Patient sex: M
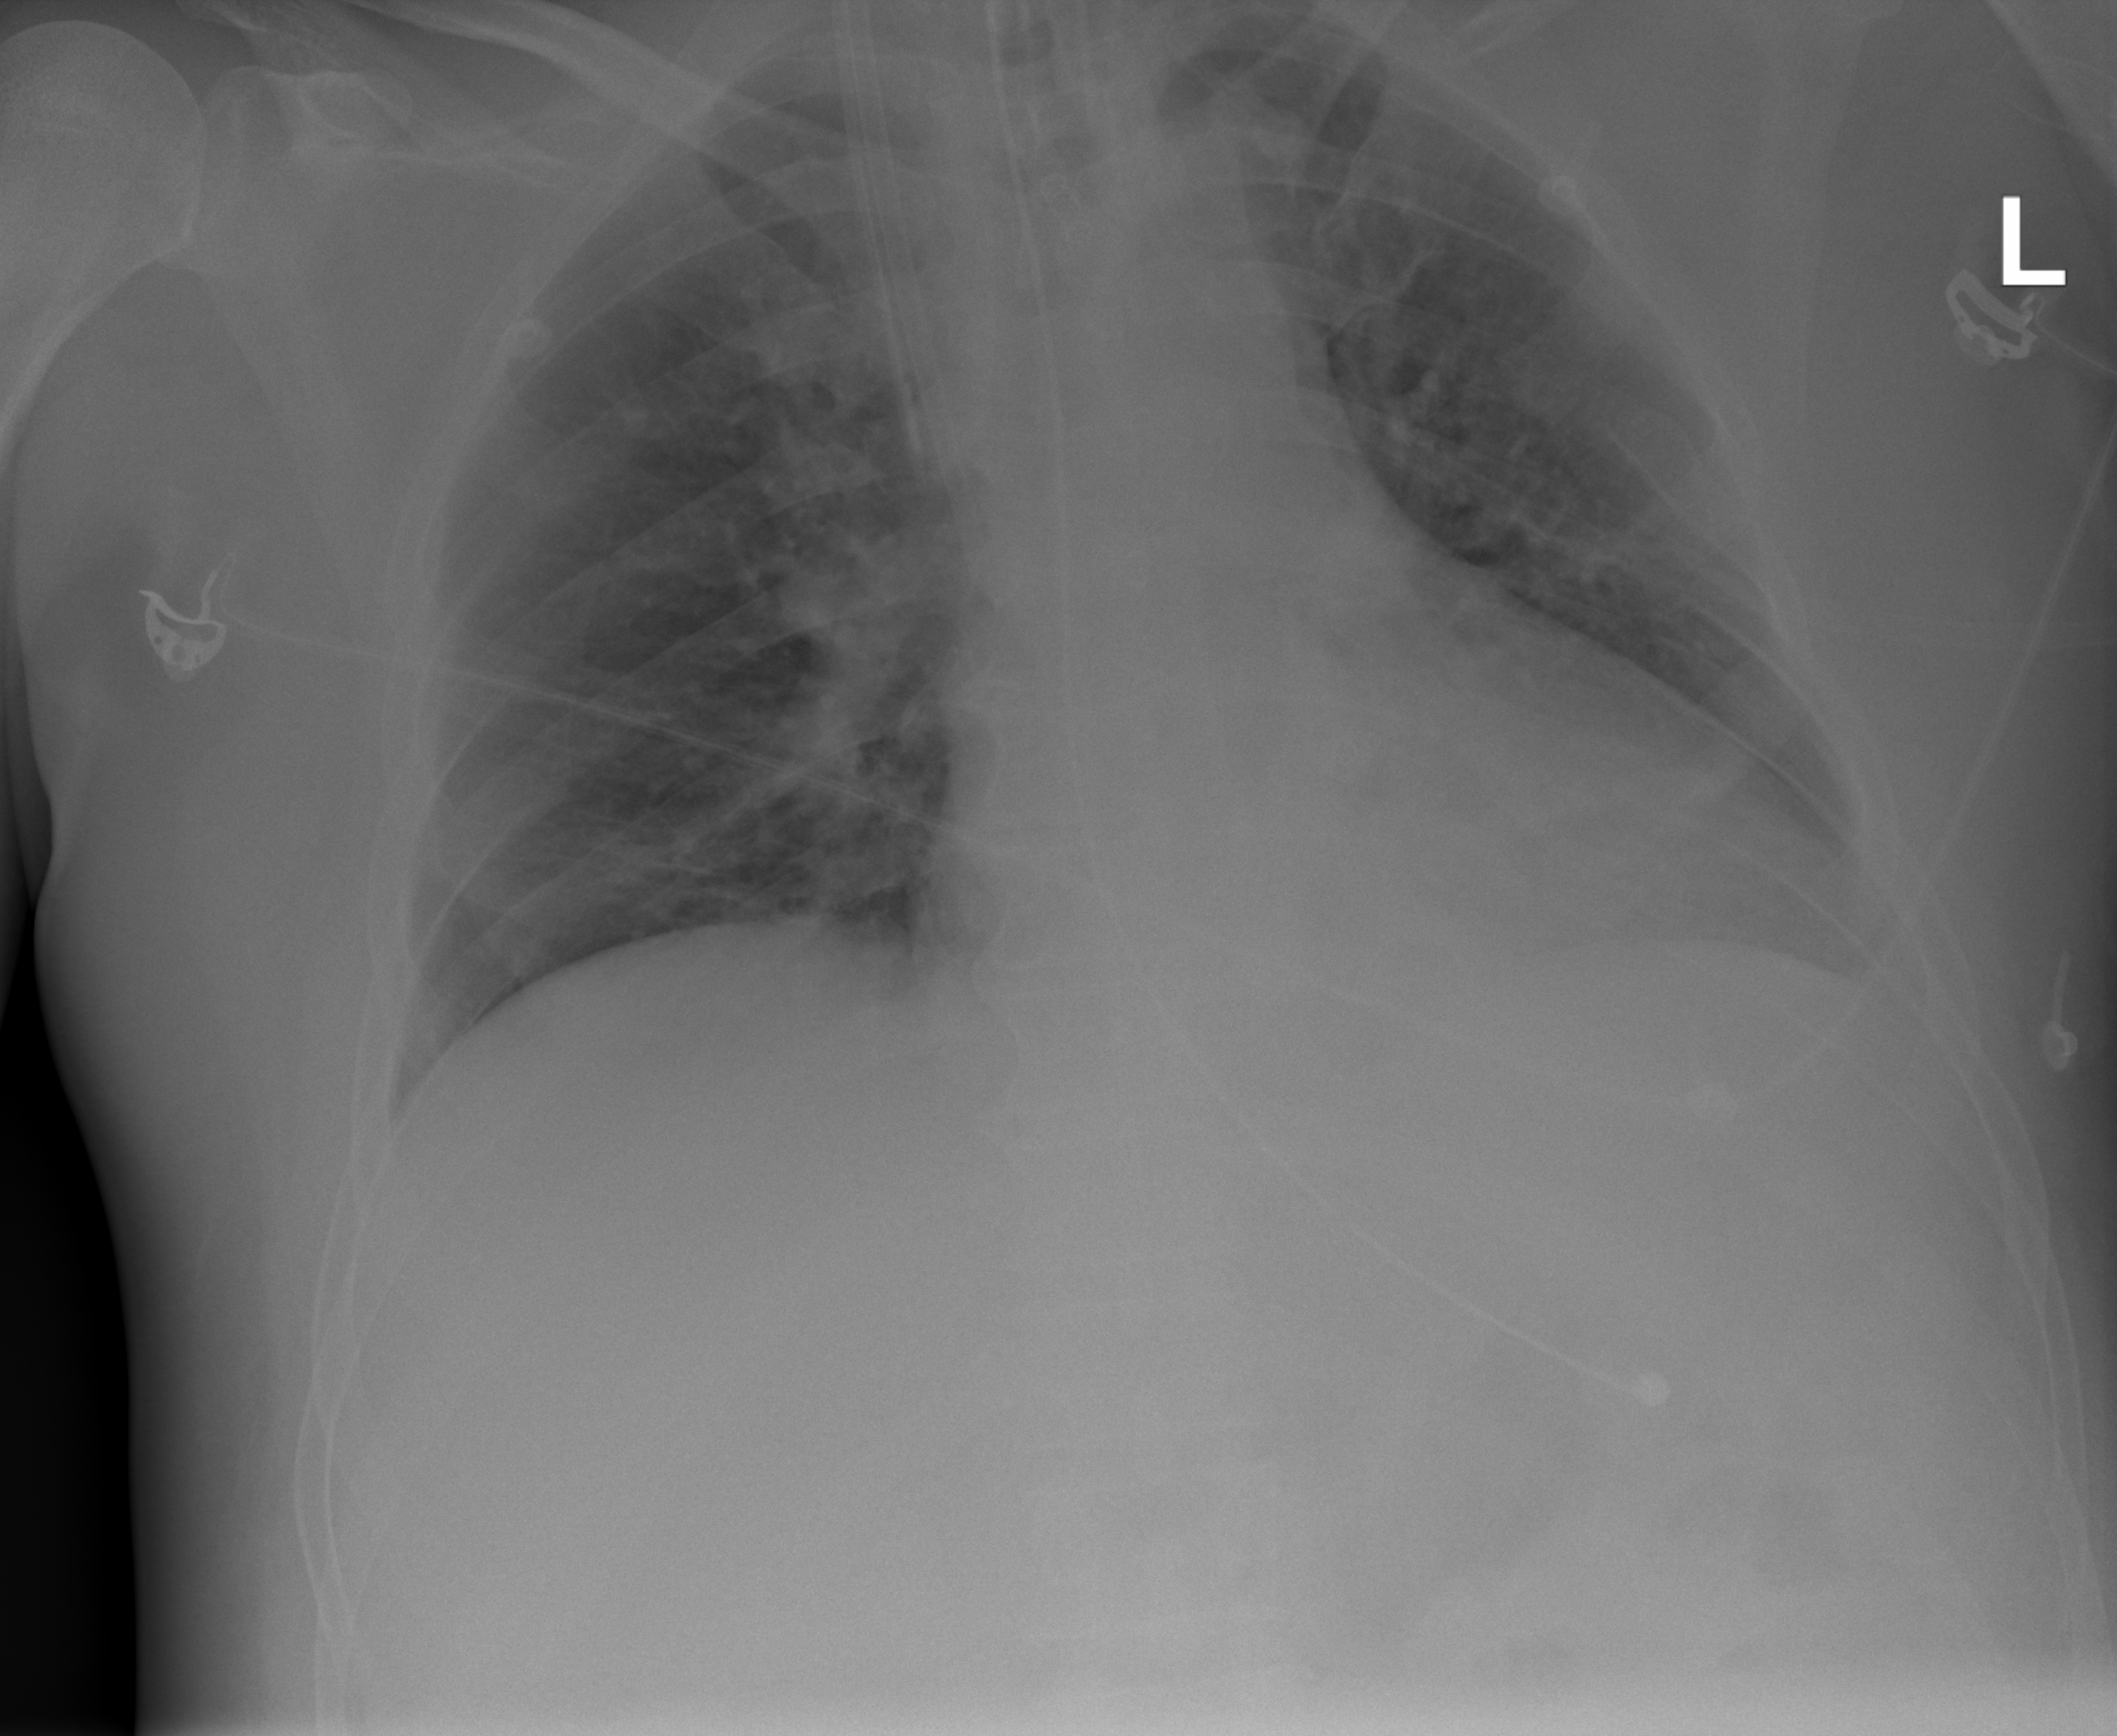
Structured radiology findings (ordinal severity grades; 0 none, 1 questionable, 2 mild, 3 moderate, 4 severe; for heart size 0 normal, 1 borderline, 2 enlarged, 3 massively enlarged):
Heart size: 2
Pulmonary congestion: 1
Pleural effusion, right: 0
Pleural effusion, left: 2
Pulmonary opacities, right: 0
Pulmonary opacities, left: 0
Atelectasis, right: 2
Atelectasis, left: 2